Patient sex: F
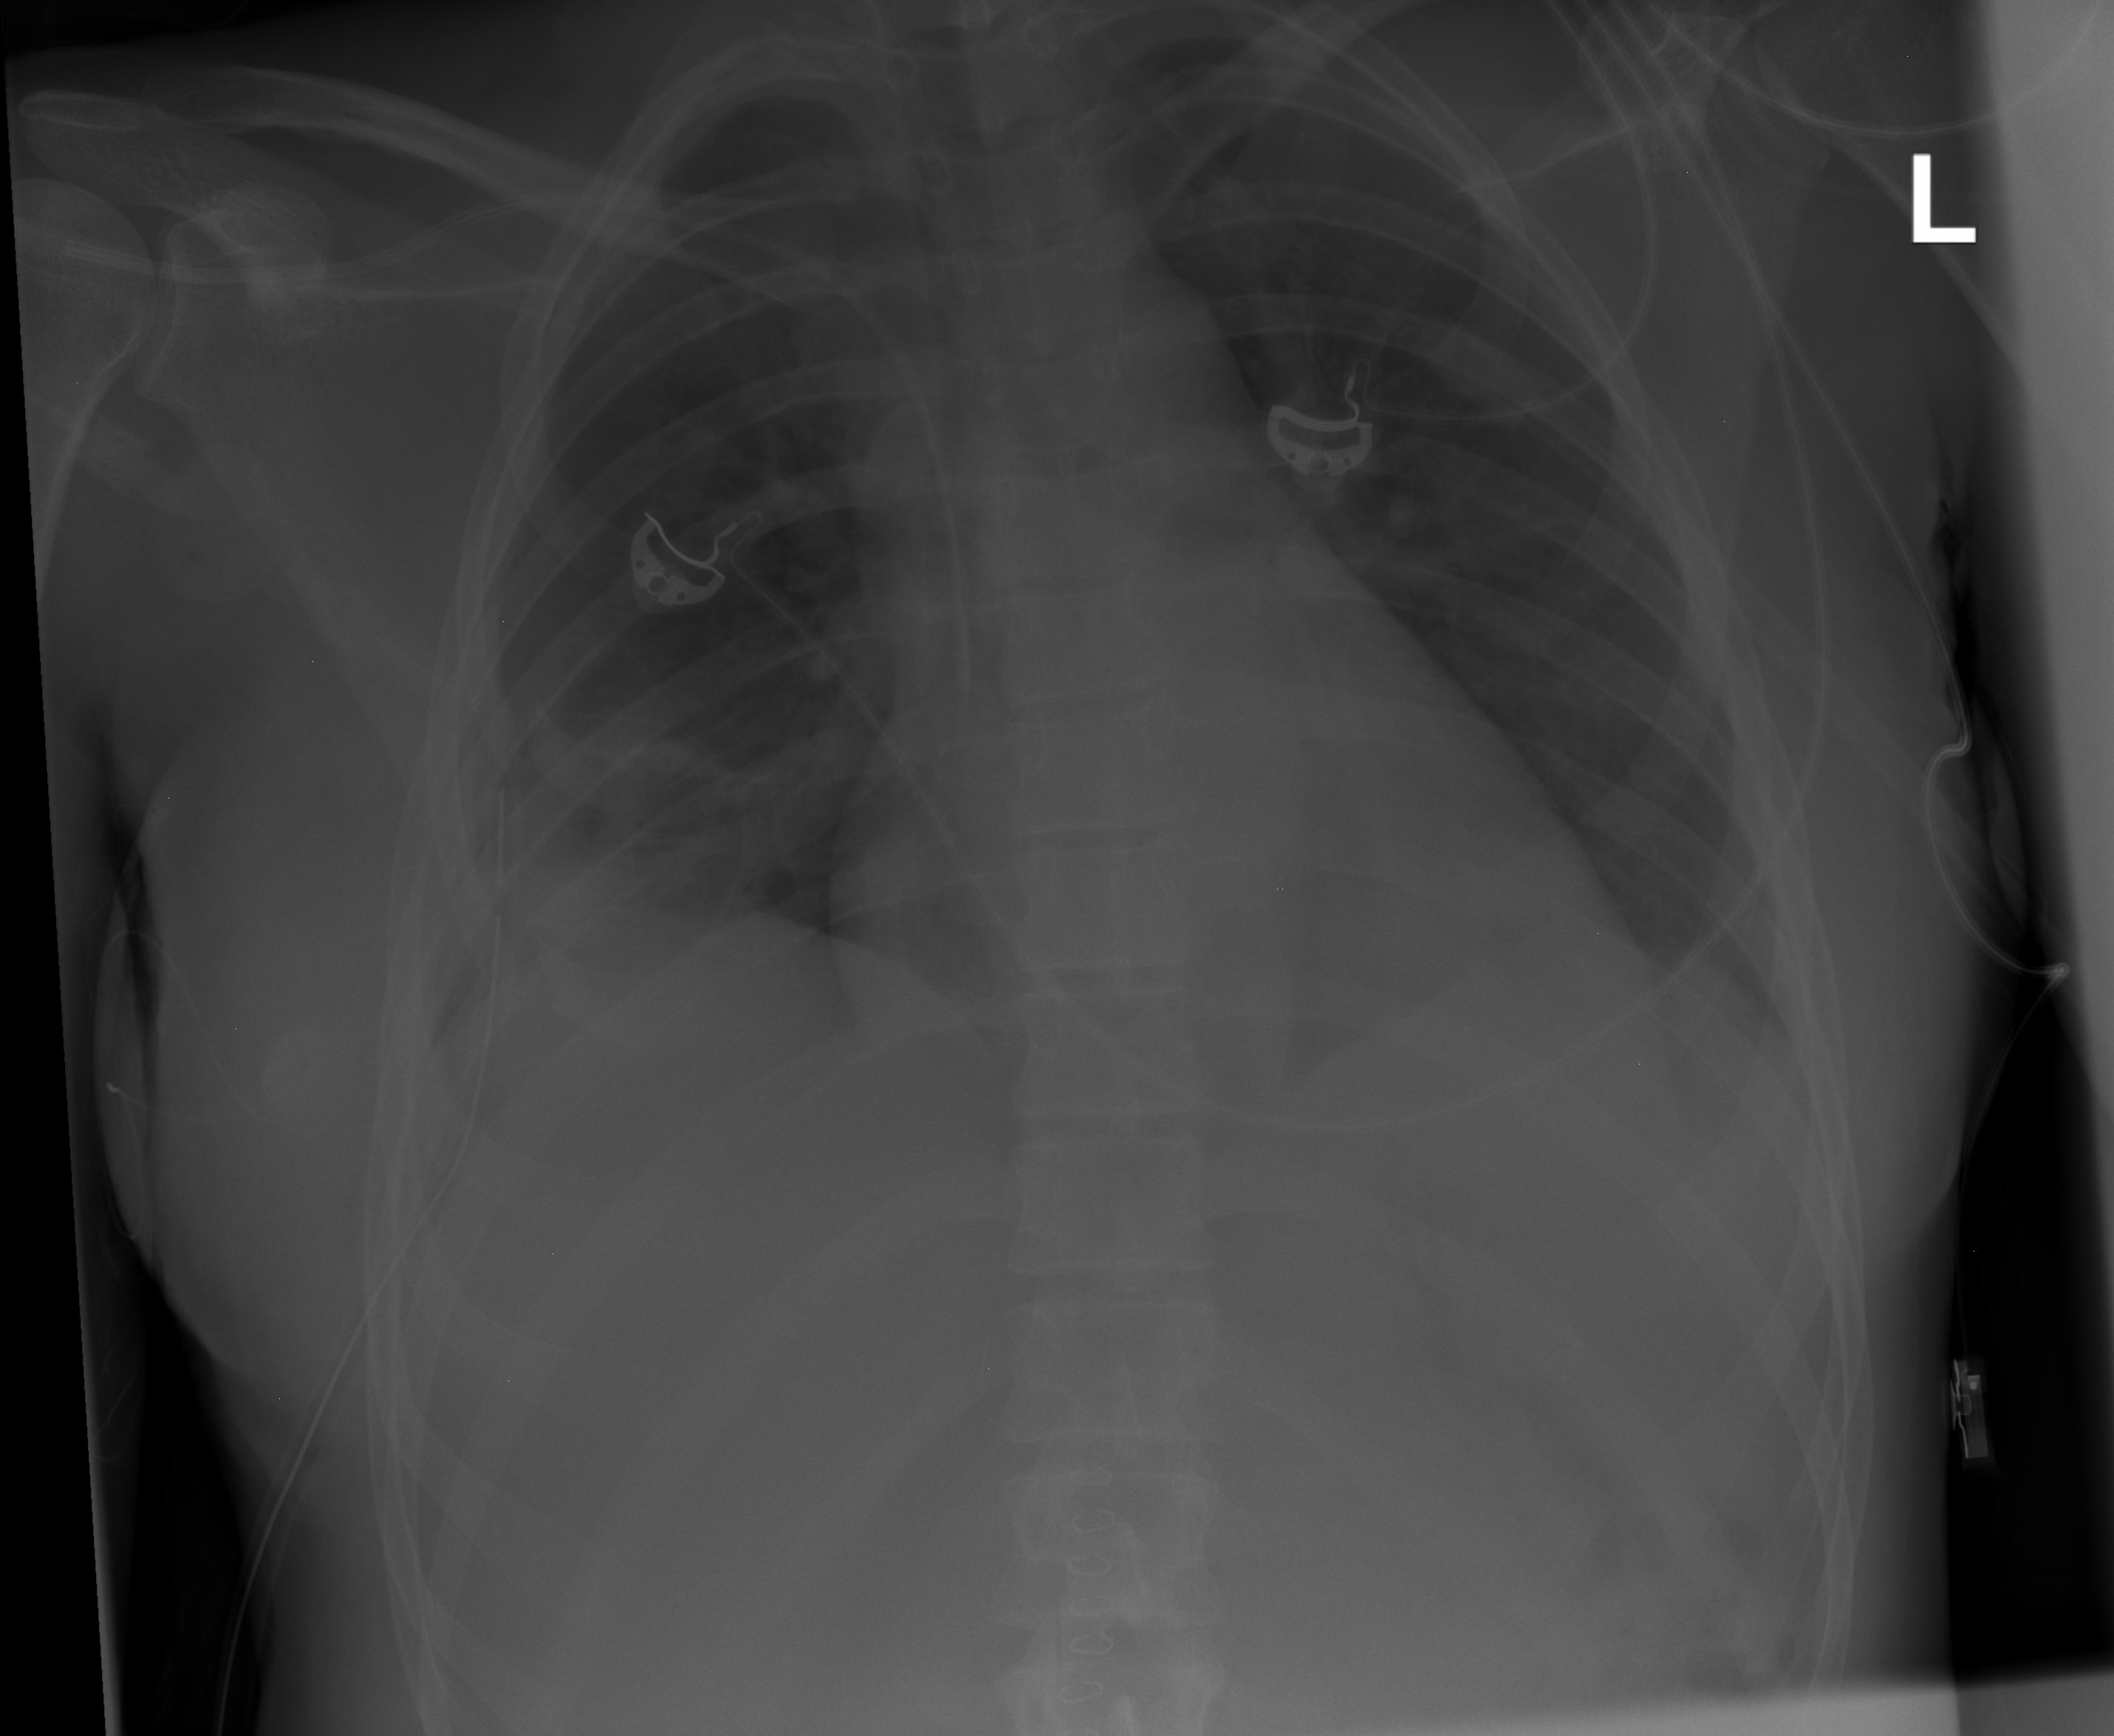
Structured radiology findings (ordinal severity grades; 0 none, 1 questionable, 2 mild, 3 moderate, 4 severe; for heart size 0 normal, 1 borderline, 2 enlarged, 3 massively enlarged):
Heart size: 0
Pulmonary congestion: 0
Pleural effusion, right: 0
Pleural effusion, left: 0
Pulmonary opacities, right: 0
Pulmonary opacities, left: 0
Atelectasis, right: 3
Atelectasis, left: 0